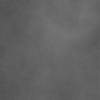
Label: dusty